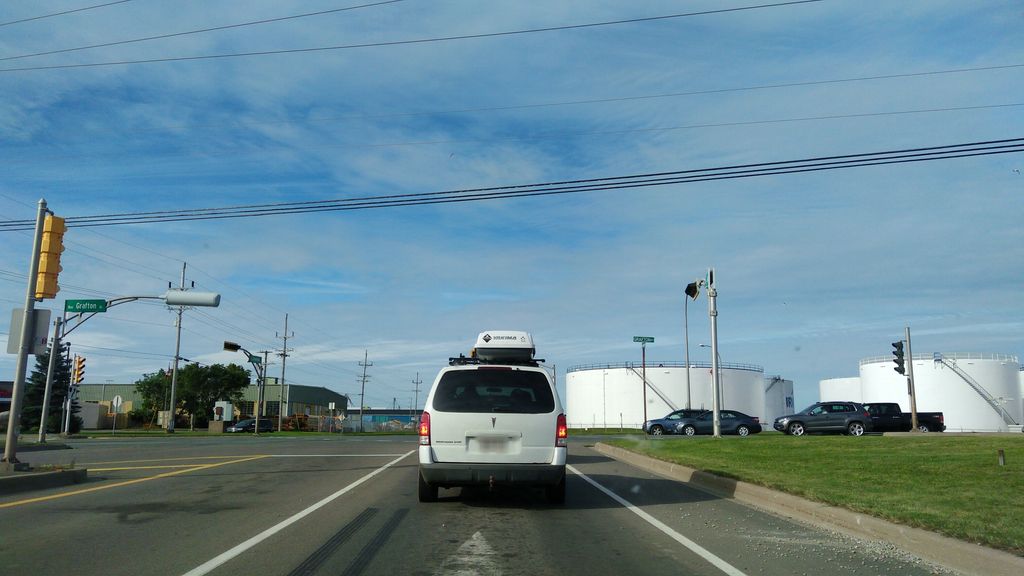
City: charlottetown